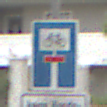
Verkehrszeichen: SackgasseRadverkehrDurchlaessig
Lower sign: HinweisGeaenderteVorfahrtVerkehrsfuehrungVerkehrsregelung3
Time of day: Midday
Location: Outdoor (Urban)
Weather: Overcast
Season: NotSpecified
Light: Natural